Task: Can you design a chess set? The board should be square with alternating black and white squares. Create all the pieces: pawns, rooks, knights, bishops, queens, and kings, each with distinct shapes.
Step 2378:
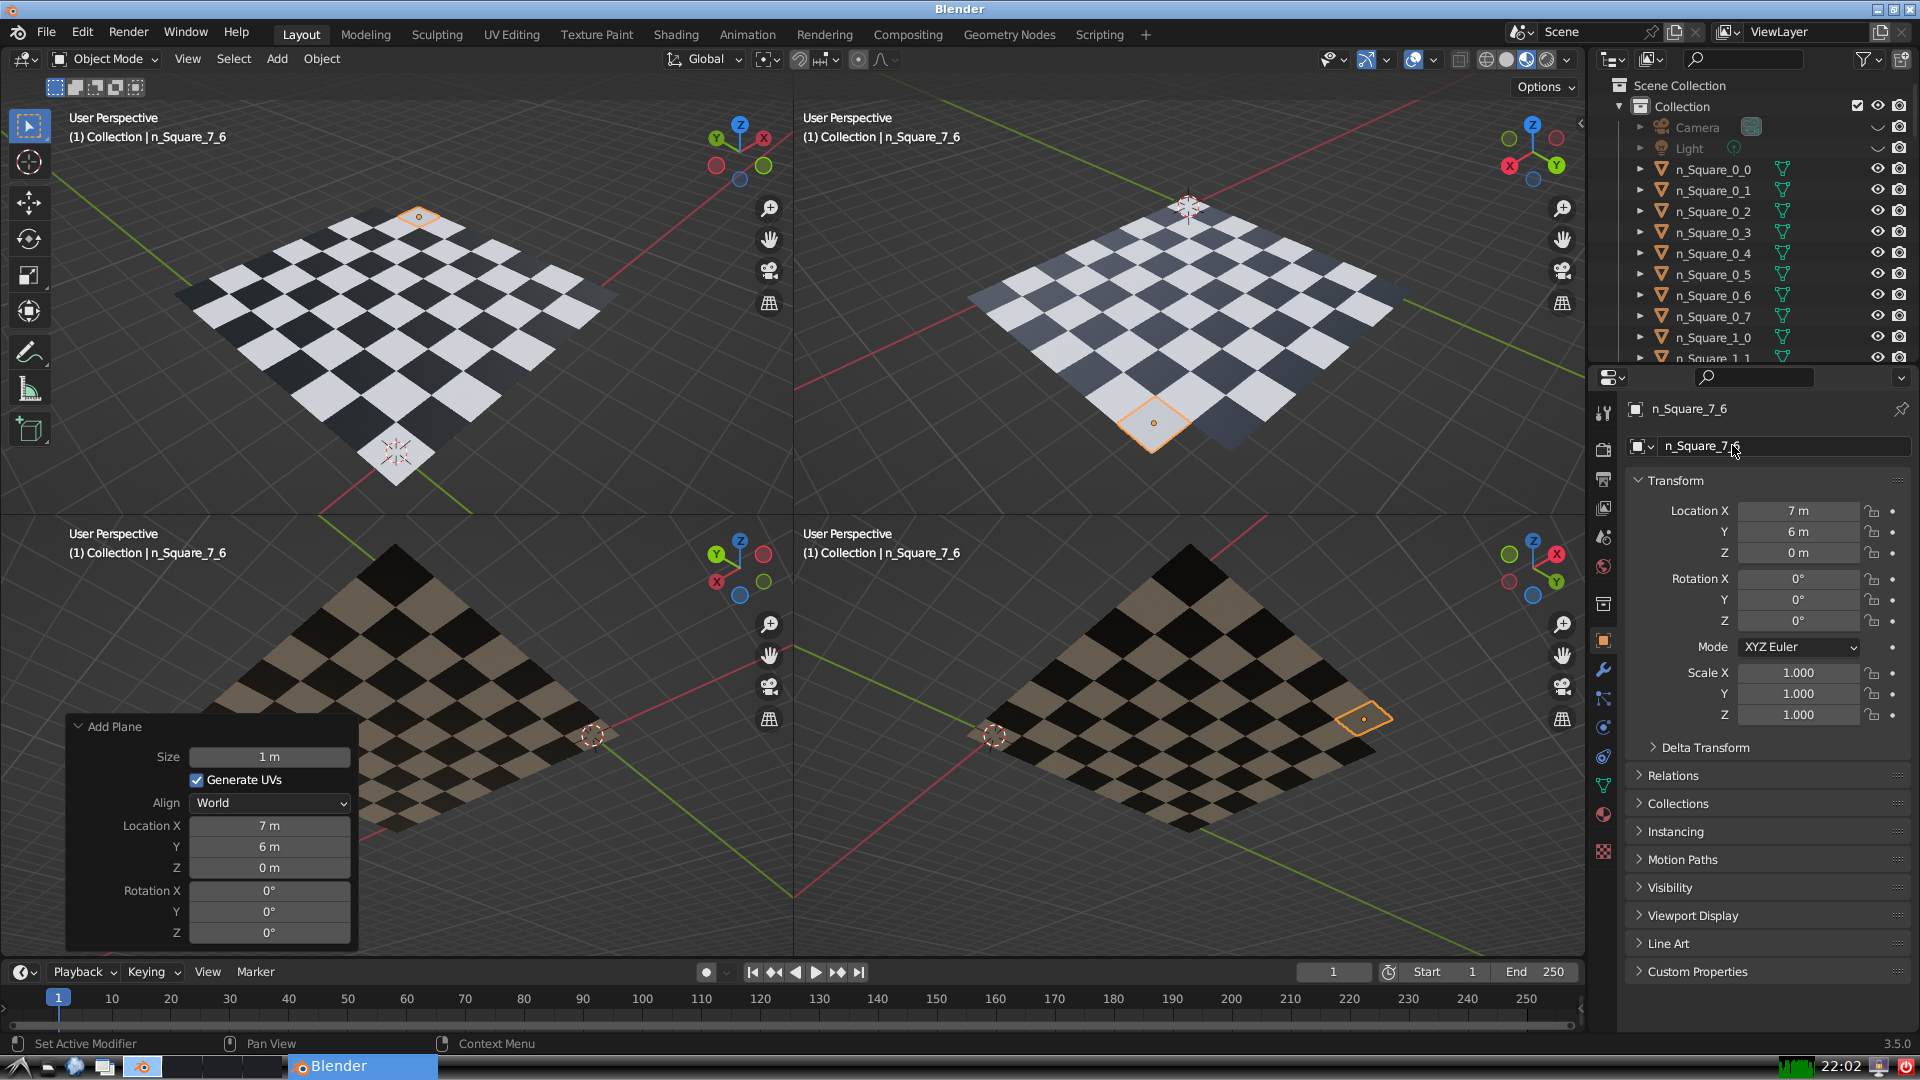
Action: {"mouse_move": [1603, 815]}